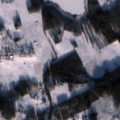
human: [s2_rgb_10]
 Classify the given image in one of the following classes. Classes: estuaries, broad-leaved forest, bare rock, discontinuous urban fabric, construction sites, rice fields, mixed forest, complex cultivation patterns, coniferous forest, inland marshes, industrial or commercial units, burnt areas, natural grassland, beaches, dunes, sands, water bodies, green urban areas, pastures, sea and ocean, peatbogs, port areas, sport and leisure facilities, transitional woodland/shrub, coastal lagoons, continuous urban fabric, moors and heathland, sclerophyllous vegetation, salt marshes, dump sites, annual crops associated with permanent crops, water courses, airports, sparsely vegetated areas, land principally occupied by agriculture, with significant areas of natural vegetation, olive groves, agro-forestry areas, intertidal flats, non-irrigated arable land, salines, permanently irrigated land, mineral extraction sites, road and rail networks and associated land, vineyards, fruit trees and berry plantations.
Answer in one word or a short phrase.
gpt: non-irrigated arable land, land principally occupied by agriculture, with significant areas of natural vegetation, coniferous forest, mixed forest, transitional woodland/shrub, water bodies